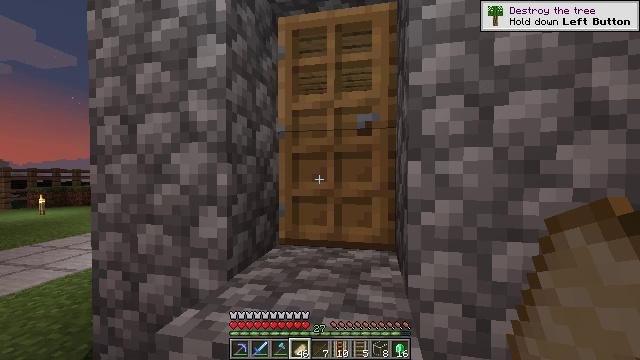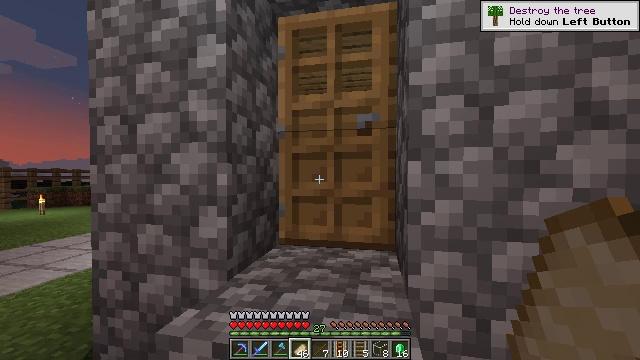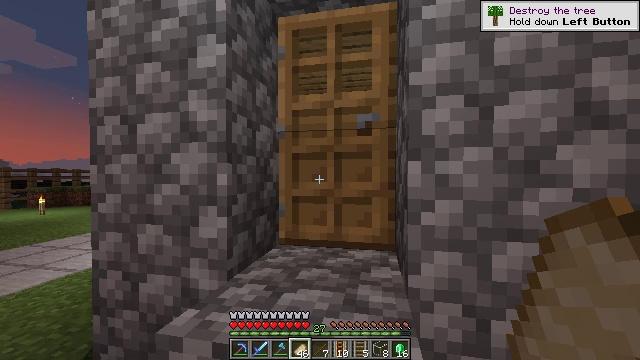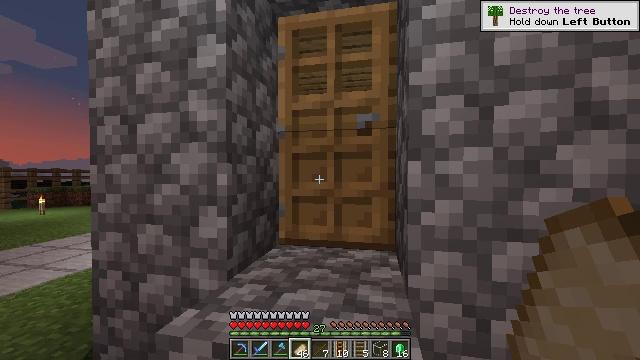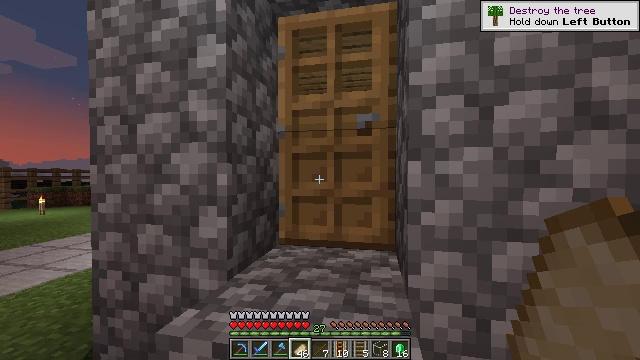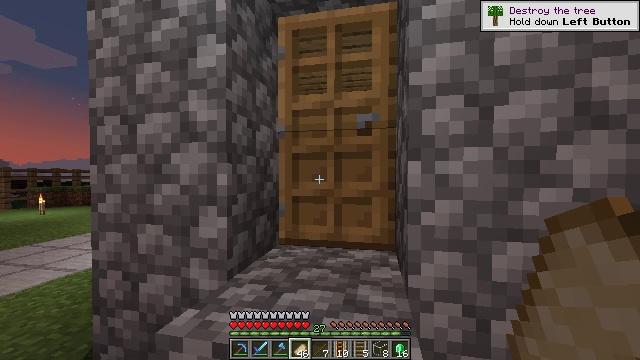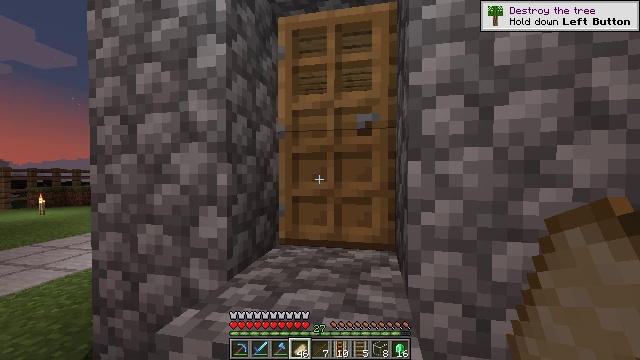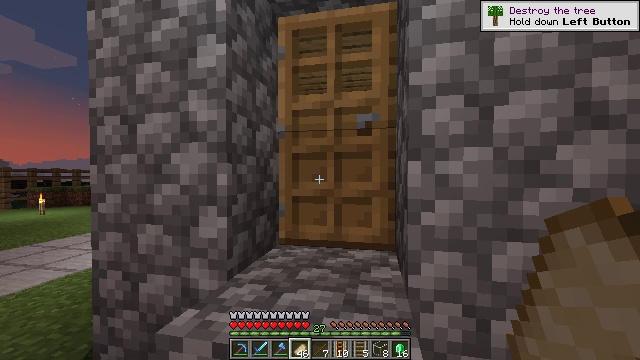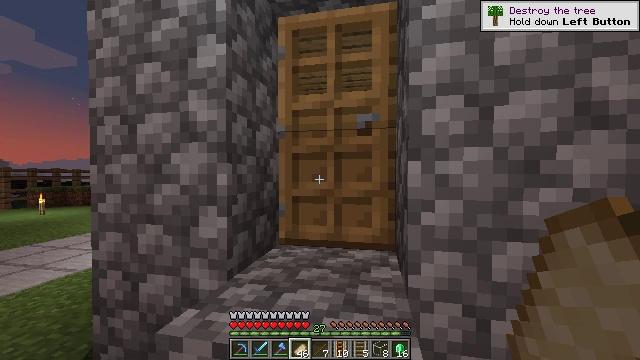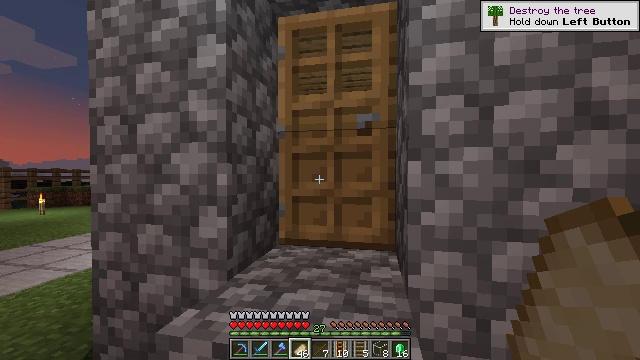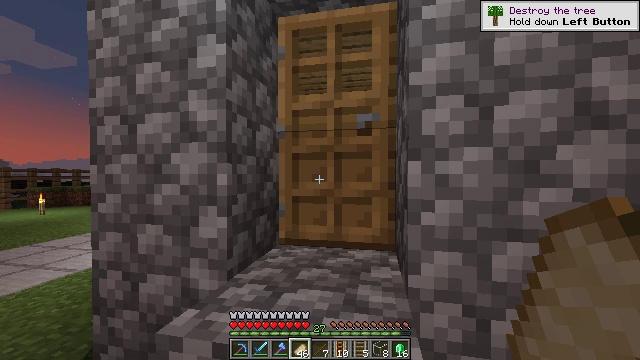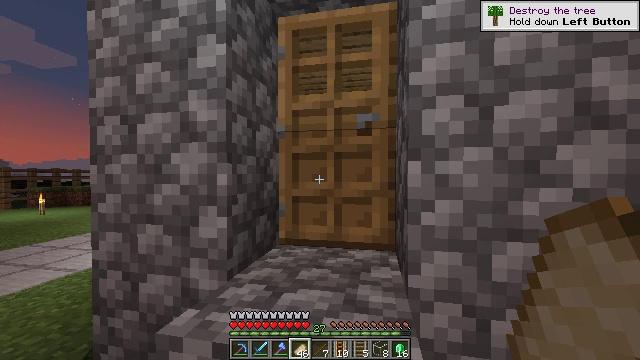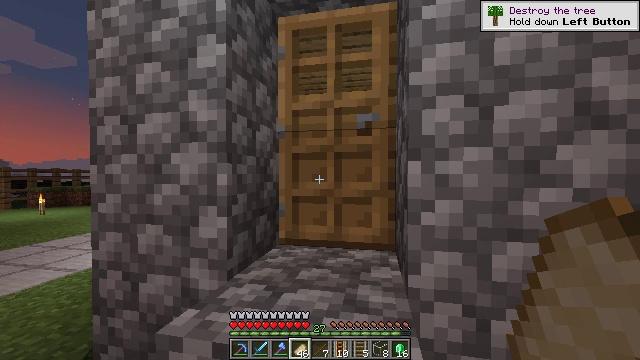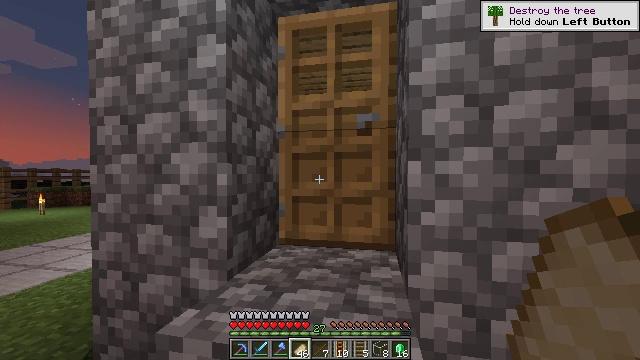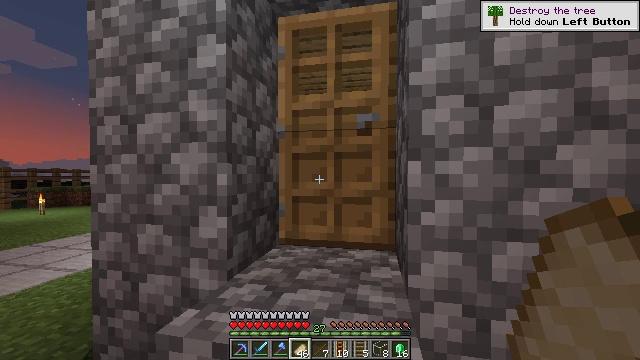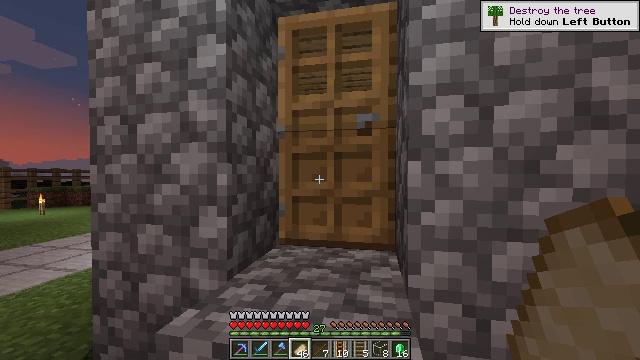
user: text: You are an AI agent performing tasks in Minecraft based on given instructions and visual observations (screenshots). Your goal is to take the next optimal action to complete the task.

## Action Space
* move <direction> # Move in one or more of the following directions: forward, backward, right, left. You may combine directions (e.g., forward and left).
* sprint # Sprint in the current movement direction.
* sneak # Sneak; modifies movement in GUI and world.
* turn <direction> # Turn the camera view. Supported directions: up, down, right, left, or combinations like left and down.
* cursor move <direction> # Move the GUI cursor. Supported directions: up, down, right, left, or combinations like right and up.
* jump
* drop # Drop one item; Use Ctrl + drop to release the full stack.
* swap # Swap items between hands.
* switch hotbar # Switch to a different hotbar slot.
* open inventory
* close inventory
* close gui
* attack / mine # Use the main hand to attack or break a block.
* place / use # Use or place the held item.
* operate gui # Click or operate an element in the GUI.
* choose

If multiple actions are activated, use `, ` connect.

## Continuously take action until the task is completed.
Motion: motion action
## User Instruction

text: Open the furnace and craft a green dye.
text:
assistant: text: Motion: no_op
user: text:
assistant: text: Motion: no_op
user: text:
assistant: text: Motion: no_op
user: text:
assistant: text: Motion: no_op
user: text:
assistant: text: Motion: no_op
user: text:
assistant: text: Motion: no_op
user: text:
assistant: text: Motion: no_op
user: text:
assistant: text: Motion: no_op
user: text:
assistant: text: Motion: no_op
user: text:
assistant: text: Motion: no_op
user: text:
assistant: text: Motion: no_op
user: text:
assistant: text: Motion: no_op
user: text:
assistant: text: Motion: no_op
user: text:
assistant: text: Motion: no_op
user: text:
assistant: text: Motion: no_op
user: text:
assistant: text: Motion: no_op
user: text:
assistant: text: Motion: no_op
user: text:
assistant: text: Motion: no_op
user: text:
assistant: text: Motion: no_op
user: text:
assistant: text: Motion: no_op
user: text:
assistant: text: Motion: no_op
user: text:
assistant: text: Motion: no_op
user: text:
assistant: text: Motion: no_op
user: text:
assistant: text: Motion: no_op
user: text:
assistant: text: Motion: no_op
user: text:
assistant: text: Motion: no_op
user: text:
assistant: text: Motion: no_op
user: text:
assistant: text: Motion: no_op
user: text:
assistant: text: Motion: no_op
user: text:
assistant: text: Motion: no_op